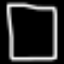
Label: square